Interaction volume radius: 5 \u00c5
Interaction volume height: 20 \u00c5
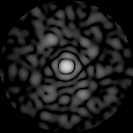
Disorder parameter: 0.8261